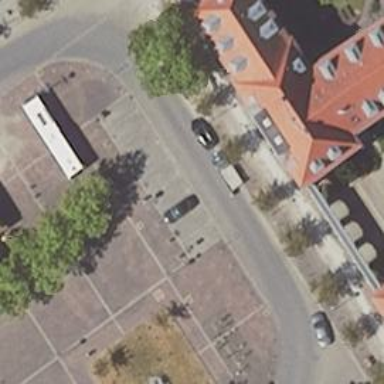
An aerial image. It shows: Parking area with surface.